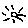
Label: sun